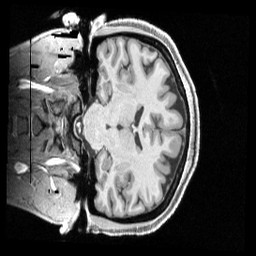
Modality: T1w
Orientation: coronal
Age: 27
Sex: female
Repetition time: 2.4 s
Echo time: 0.00222 s